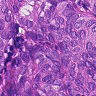
Metastatic tissue present: yes